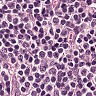
Metastatic tissue present: no